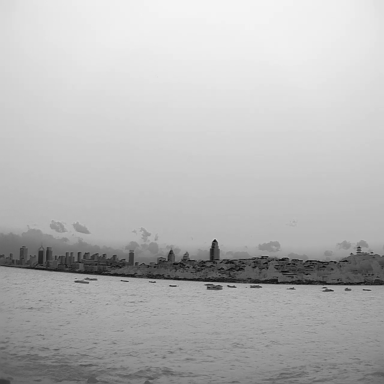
There are 11 bulk_carriers in the infrared image.